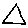
Label: triangle